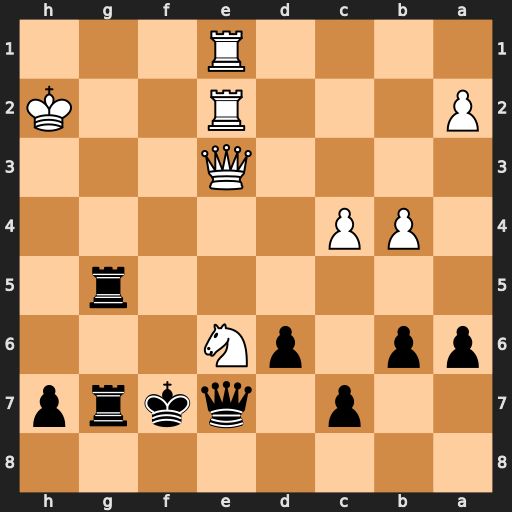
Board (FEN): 8/2p1qkrp/pp1pN3/6r1/1PP5/4Q3/P3R2K/4R3
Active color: b
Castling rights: -
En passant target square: -
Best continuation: Rh5+ Qh3 Rxh3+